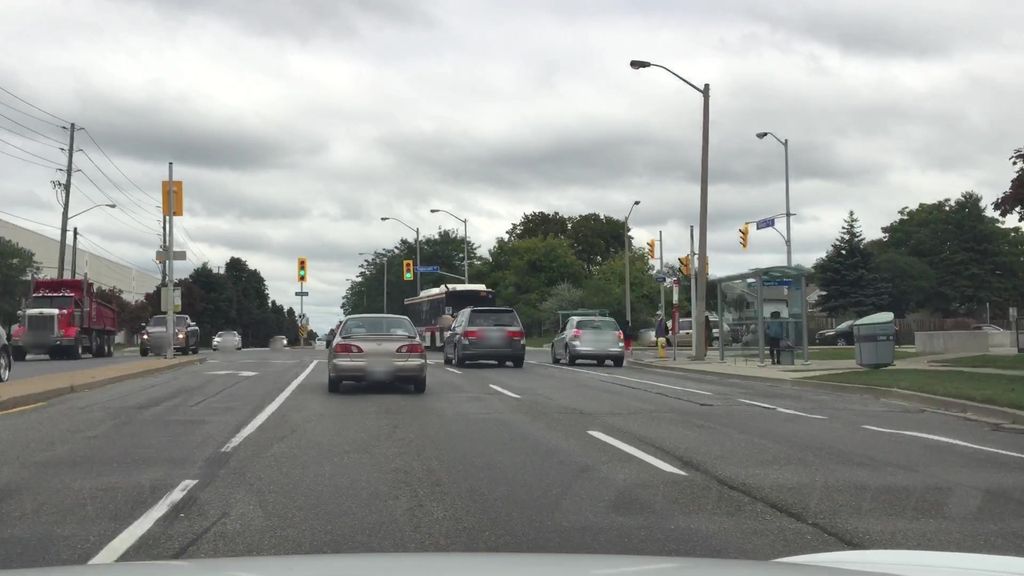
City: toronto